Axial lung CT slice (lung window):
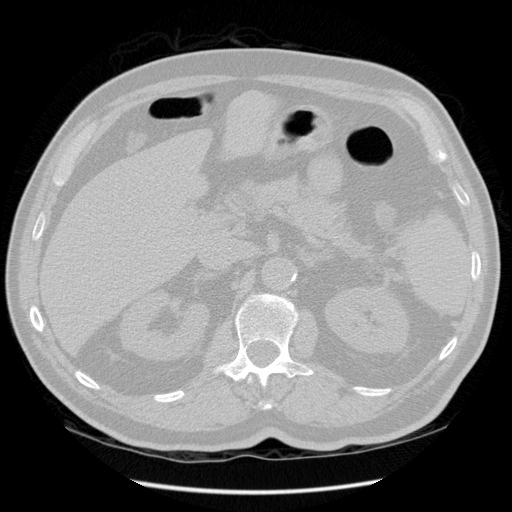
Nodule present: no